Question: Hi i am facing a problem i have a svg.When i try to change the height and width and viewbox's height and width the drawing inside the svg will not get fit in to the box
This is my mysvg i am giving the short form
'''
<?xml version="1.0" encoding="UTF-8" ?>
<!DOCTYPE svg PUBLIC "-//W3C//DTD SVG 1.1//EN" "http://www.w3.org/Graphics/SVG/1.1/DTD/svg11.dtd">
<svg width="500pt" height="500pt" viewBox="0 0 500 500" version="1.1" xmlns="http://www.w3.org/2000/svg">
<g transform="translate(528,270)" >
<g id="states" fill="green" width="500pt" height="500pt" >
<a id="s01">
<path d="M158.95067408594068,46.88327098850149L185.03303599629845,44.0148159910488L189.74121811302572,59.50889743727097L196.59587401503094,82.27898337817625L199.0518321008348,87.17077847298319L201.13017099189912,89.85649424407167L200.707578706067,91.7588142001174L202.6261541288344,92.6205139503571L200.33524838576966,95.29216920133321L200.7363444144292,97.59217497211156L199.80999341478454,100.8918397716738L202.09021078470892,106.20782432993735L201.64399529140977,111.17790897235179L204.03767592952832,115.96122130827978L196.3574723373462,117.09985438789514L163.47293491613115,121.08122011183377L163.22294648718562,123.55296427740802L167.13791879442175,126.6835133291724L166.871741037497,129.76735843938286L168.2485001228969,131.1400084527912L166.21795234496457,134.1137855808483L164.12121282499038,134.9547500732084L159.81791064191435,132.36796011584426L158.90469329765804,127.88713803963412L157.64560372254968,127.51168600895127L156.5390262005875,131.08669596034315L156.36678872306632,134.46030822963786L152.20800610122825,133.97284127048096L148.16895577705603,105.98121856614907L148.12136132417422,70.56398790998259L148.15893441899317,50.102043132249676L146.40831263672231,48.33943105796875Z" stroke="#FFFFFF" stroke-dasharray="1, 0" stroke-width="1.5"></path>
<text x="162.66165594858754" y="86.92631614090374" style="">AL</text>
<title></title>
</a>
</g>
</g>
</svg>
'''
this is what happen when i change the width and height or viewbox or both

now width height get reduced but drawing remains the same
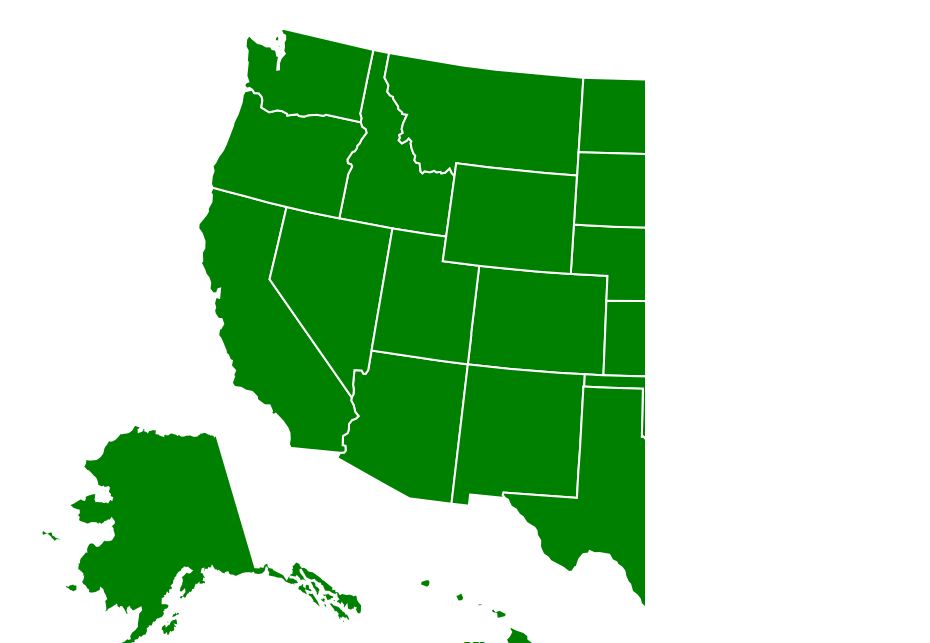
Answer: Assume the initial height and width 1000px.
'''
<svg height="1000" width="1000" viewBox="0 0 <PHONE>">
'''
If you want to resize svg and all elements in it, then don't change viewBox value. For 500px SVG:
'''
<svg height="500" width="500" viewBox="0 0 <PHONE>">
'''
<URL>
<URL>